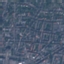
Land use / land cover class: Residential